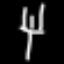
Label: fork